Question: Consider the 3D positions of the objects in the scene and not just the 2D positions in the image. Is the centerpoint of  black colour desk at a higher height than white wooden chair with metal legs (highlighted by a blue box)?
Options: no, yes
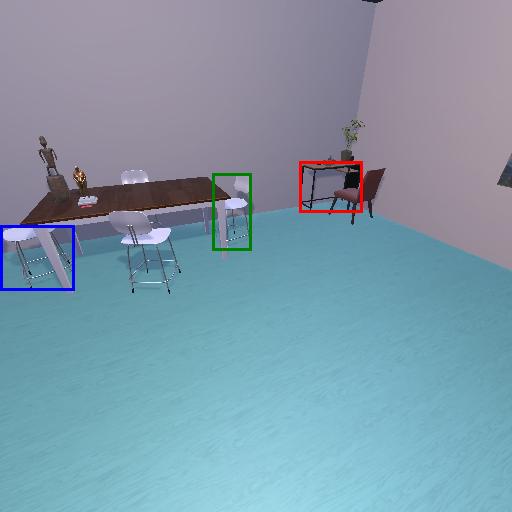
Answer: no